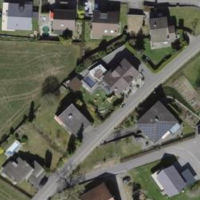
EUNIS habitat code: 55
Species observed at this site:
Geranium sanguineum